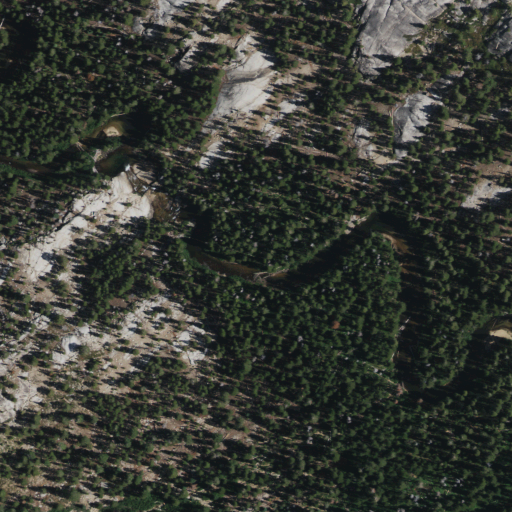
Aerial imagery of valley in California named Long Canyon containing evergreen forest, shrub, and grassland